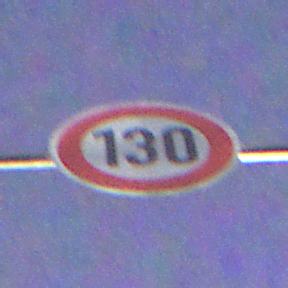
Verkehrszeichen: Geschwindigkeit130
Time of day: Night
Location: Outdoor (Suburban)
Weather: PartlyCloudy
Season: NotSpecified
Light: Artificial